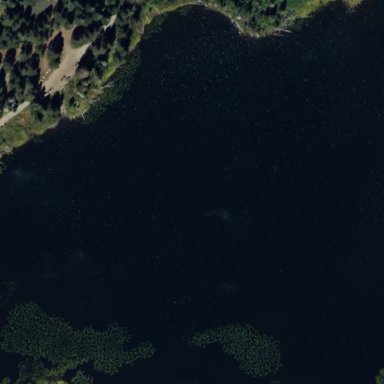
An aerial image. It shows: Serene lake surrounded by nature.